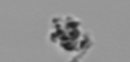
Label: detritus